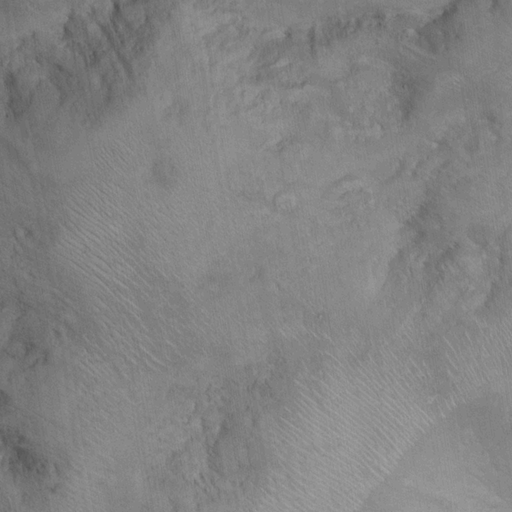
Classes present: Background